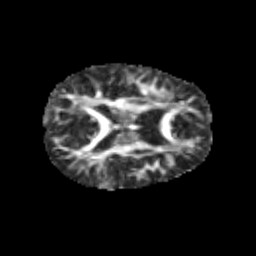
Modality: FA
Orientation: axial
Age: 12
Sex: female
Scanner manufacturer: siemens
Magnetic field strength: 3 T
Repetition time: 3.8 s
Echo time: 0.07 s